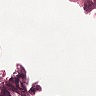
Metastatic tissue present: no